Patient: sex F, age 63
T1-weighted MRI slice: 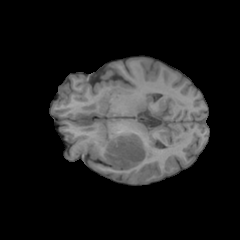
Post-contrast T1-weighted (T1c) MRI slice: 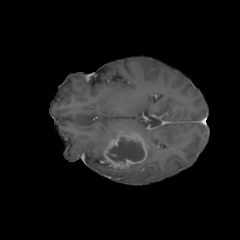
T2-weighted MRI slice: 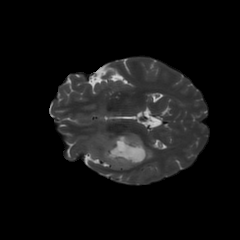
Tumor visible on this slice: yes
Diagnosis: Glioblastoma, IDH-wildtype
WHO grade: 4